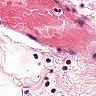
Metastatic tissue present: no